Chest X-ray. View position: PA
Patient age: 26
Patient sex: M
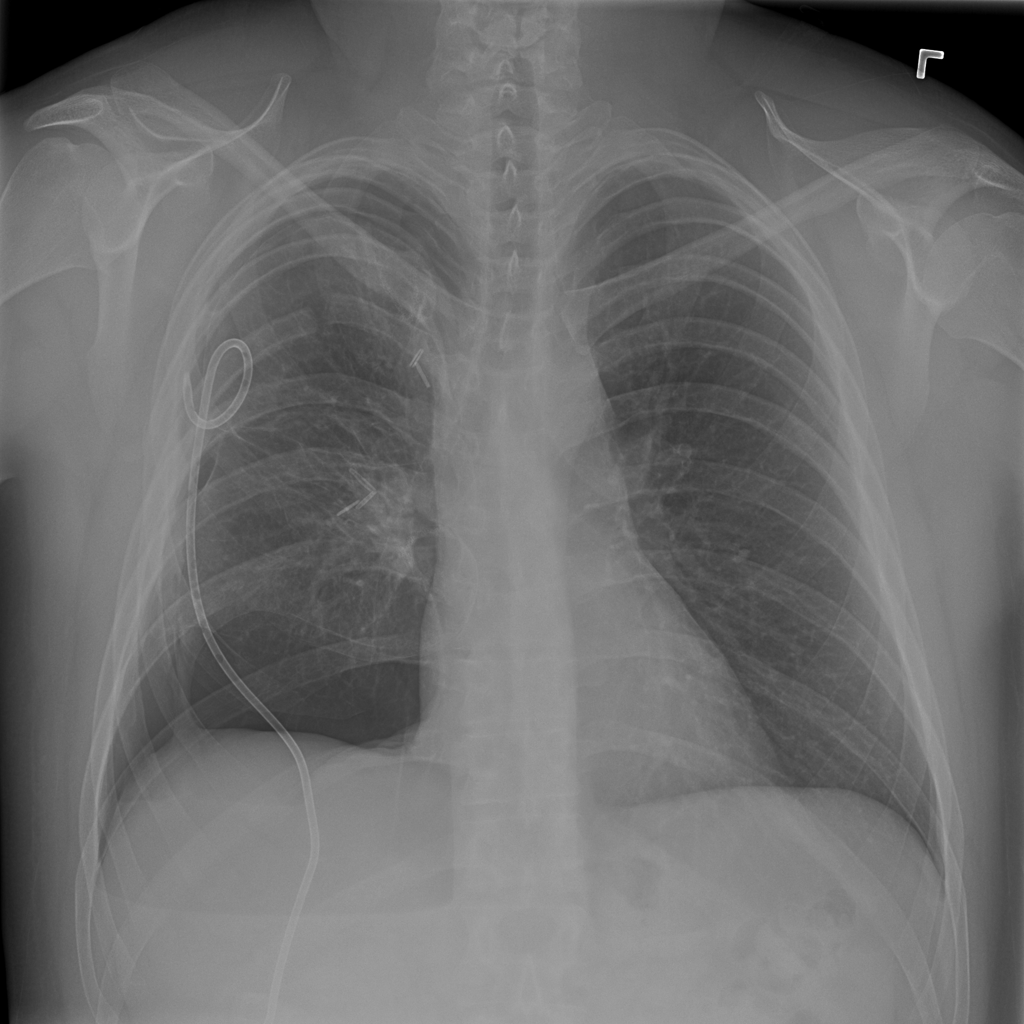
Finding: Pneumothorax